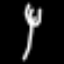
Label: fork